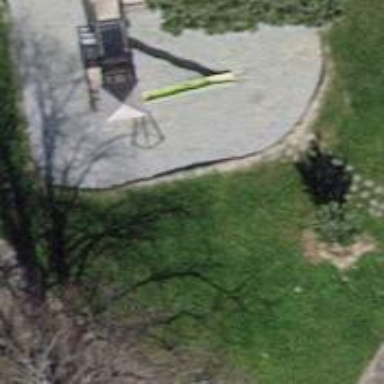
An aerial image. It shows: Playground featuring swings.